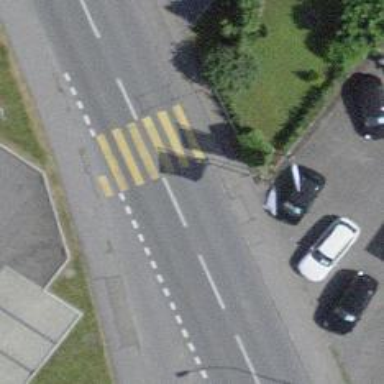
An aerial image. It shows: Pedestrian crossing with zebra markings on the footway.